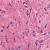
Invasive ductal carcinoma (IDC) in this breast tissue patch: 1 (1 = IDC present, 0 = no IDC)